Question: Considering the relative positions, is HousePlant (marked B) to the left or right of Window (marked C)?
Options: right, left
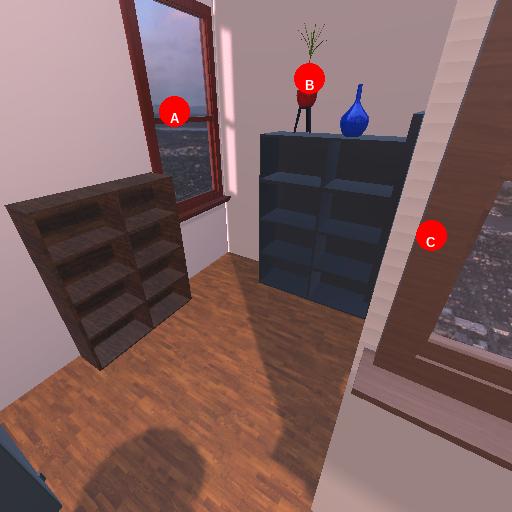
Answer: right